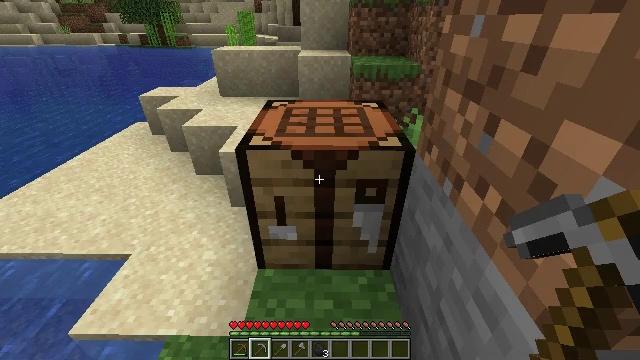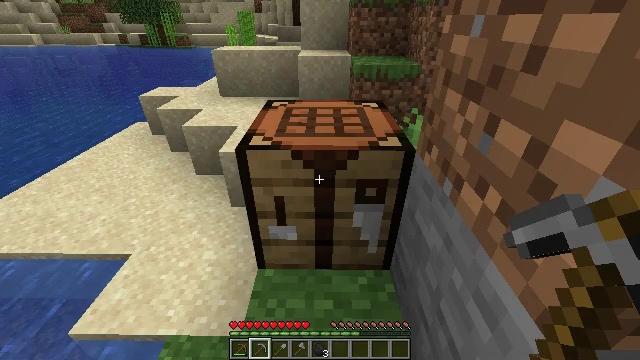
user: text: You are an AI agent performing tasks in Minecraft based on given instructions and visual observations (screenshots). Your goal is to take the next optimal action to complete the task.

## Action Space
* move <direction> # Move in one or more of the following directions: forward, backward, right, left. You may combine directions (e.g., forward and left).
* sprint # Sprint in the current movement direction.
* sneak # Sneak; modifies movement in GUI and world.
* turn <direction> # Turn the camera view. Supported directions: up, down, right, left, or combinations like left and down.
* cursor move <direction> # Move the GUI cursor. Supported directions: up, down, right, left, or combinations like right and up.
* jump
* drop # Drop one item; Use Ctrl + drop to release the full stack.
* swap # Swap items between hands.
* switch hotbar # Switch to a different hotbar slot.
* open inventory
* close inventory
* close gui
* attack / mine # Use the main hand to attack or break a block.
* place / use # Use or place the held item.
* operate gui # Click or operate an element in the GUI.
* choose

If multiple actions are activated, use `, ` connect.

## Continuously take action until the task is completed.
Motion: motion action
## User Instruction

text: Open the crafting table to craft a stone shovel.
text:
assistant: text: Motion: no_op
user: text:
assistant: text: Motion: no_op